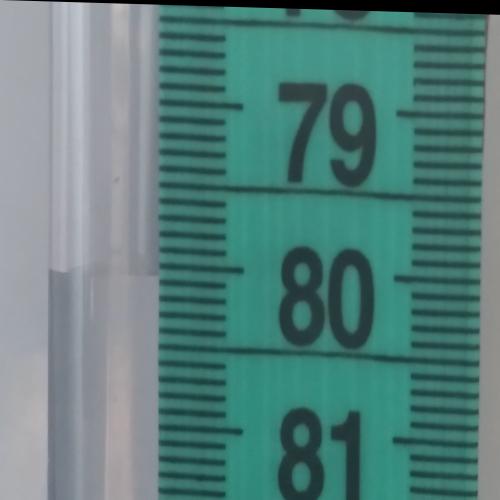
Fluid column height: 80.1 cm